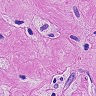
Metastatic tissue present: yes